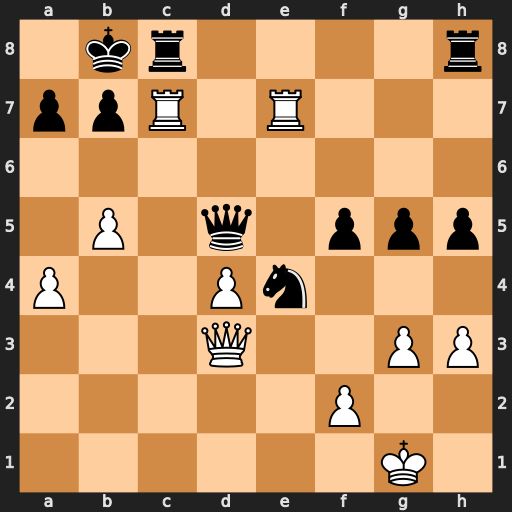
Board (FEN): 1kr4r/ppR1R3/8/1P1q1ppp/P2Pn3/3Q2PP/5P2/6K1
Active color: w
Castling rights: -
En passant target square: -
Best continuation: Qc4 Rxc7 Qxc7+ Ka8 Rd7 Qxd7 Qxd7